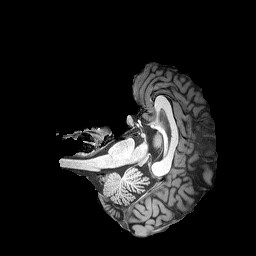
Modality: T1w
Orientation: axial
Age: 62
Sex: female
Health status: healthy